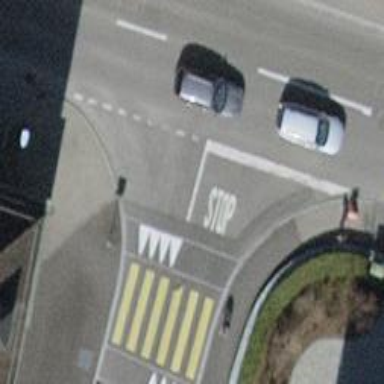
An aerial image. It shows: Table-style traffic calming feature.